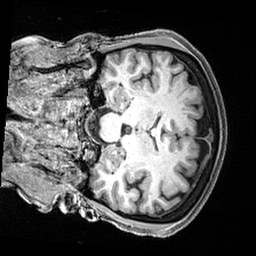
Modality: T1w
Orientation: coronal
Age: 69
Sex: female
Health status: healthy
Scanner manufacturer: siemens
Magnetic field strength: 3 T
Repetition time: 2.4 s
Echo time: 0.00217 s